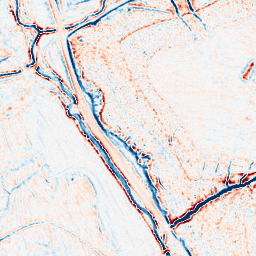
Category: edge_preserving
Decomposition family: bilateral
Decomposition parameters: d: 9
sigma_color: 100
sigma_space: 50
Upsampling method: cubic_mitchell
Upsampling parameters: scale: 8
Upsampling scale: 8